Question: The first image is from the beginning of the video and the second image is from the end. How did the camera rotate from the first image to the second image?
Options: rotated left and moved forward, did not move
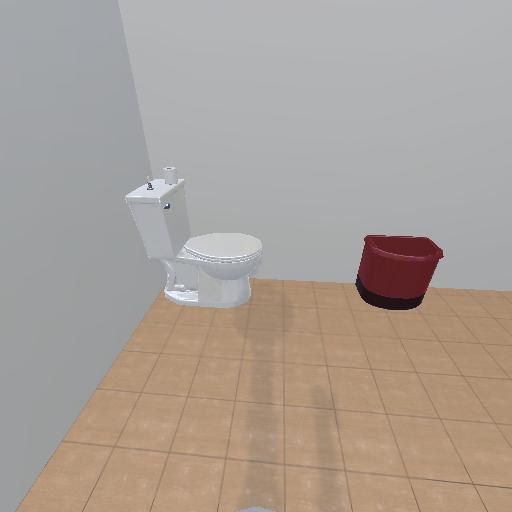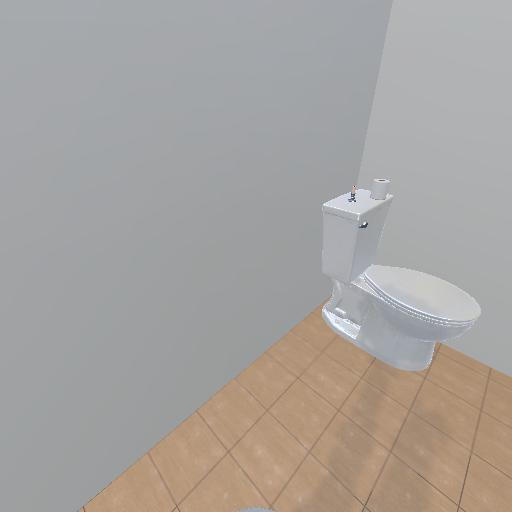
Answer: rotated left and moved forward